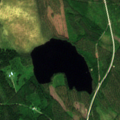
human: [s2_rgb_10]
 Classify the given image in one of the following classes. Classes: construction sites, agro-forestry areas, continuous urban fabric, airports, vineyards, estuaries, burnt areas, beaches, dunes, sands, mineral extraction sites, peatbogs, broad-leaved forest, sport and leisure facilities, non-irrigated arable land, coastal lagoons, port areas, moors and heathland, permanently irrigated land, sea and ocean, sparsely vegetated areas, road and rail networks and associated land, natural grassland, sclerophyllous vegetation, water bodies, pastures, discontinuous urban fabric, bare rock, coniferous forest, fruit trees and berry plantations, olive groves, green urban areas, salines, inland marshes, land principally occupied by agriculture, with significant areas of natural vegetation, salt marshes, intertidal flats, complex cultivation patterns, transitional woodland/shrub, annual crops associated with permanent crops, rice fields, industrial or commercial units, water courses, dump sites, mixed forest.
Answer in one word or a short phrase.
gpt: coniferous forest, mixed forest, transitional woodland/shrub, water bodies